Question: This is my 'ToggleButton':
'''
<ToggleButton Width="100" Height="30" Margin="344,262,530,345" BorderThickness="2" Background="Transparent"
BorderBrush="#38abcf" FontFamily="Resources/#Buxton Sketch" Foreground="Gainsboro" FontSize="14">
<ToggleButton.Style>
<Style TargetType="{x:Type ToggleButton}">
<Setter Property="Content" Value="OFF"/>
<Style.Triggers>
<Trigger Property="IsChecked" Value="True">
<Setter Property="Content" Value="ON"/>
<Setter Property="Foreground" Value="Red"/>
<Setter Property="Background" Value="Transparent"/>
</Trigger>
</Style.Triggers>
</Style>
</ToggleButton.Style>
</ToggleButton>
'''
Currently on activate state it's look like that:

And the 'Background' color not changed although i set new property.
- Update'''
<ToggleButton.Style>
<Style TargetType="{x:Type ToggleButton}">
<Setter Property="Content" Value="Loops OFF"/>
<Setter Property="Template">
<Setter.Value>
<ControlTemplate TargetType="ToggleButton">
<Border Width="100" Height="30" BorderThickness="2" Background="Transparent" BorderBrush="#38abcf">
<ContentPresenter HorizontalAlignment="Center" VerticalAlignment="Center"/>
</Border>
<ControlTemplate.Triggers>
<Trigger Property="IsMouseOver" Value="True">
<Setter Property="BorderBrush" Value="Red" />
</Trigger>
</ControlTemplate.Triggers>
</ControlTemplate>
</Setter.Value>
</Setter>
<Style.Triggers>
<Trigger Property="IsChecked" Value="True">
<Setter Property="Content" Value="Loops ON"/>
</Trigger>
<Trigger Property="IsMouseOver" Value="True">
<Setter Property="BorderBrush" Value="Red" />
</Trigger>
</Style.Triggers>
</Style>
</ToggleButton.Style>
'''
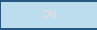
Answer: Override default template
'''
<ToggleButton>
<ToggleButton.Style>
<Style TargetType="{x:Type ToggleButton}">
<Setter Property="Content" Value="OFF"/>
<Setter Property="Template">
<Setter.Value>
<ControlTemplate TargetType="ToggleButton">
<Border Name="Border" Width="100" Height="30" BorderThickness="2" Background="Transparent"
BorderBrush="#38abcf">
<ContentPresenter HorizontalAlignment="Center" VerticalAlignment="Center"/>
</Border>
<ControlTemplate.Triggers>
<Trigger Property="IsMouseOver" Value="True">
<Setter Property="BorderBrush" Value="Red" TargetName="Border" />
</Trigger>
</ControlTemplate.Triggers>
</ControlTemplate>
</Setter.Value>
</Setter>
<Style.Triggers>
<Trigger Property="IsChecked" Value="True">
<Setter Property="Content" Value="ON"/>
</Trigger>
</Style.Triggers>
</Style>
</ToggleButton.Style>
</ToggleButton>
'''